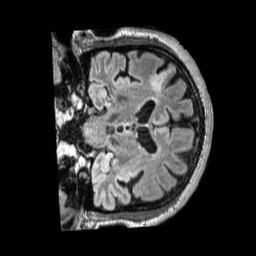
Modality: FLAIR
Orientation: coronal
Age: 54
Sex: male
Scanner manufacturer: siemens
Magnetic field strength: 3 T
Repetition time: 5 s
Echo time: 0.387 s